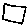
Label: square